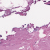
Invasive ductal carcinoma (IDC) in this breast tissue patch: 0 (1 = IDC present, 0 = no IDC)